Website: macys
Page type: gifting
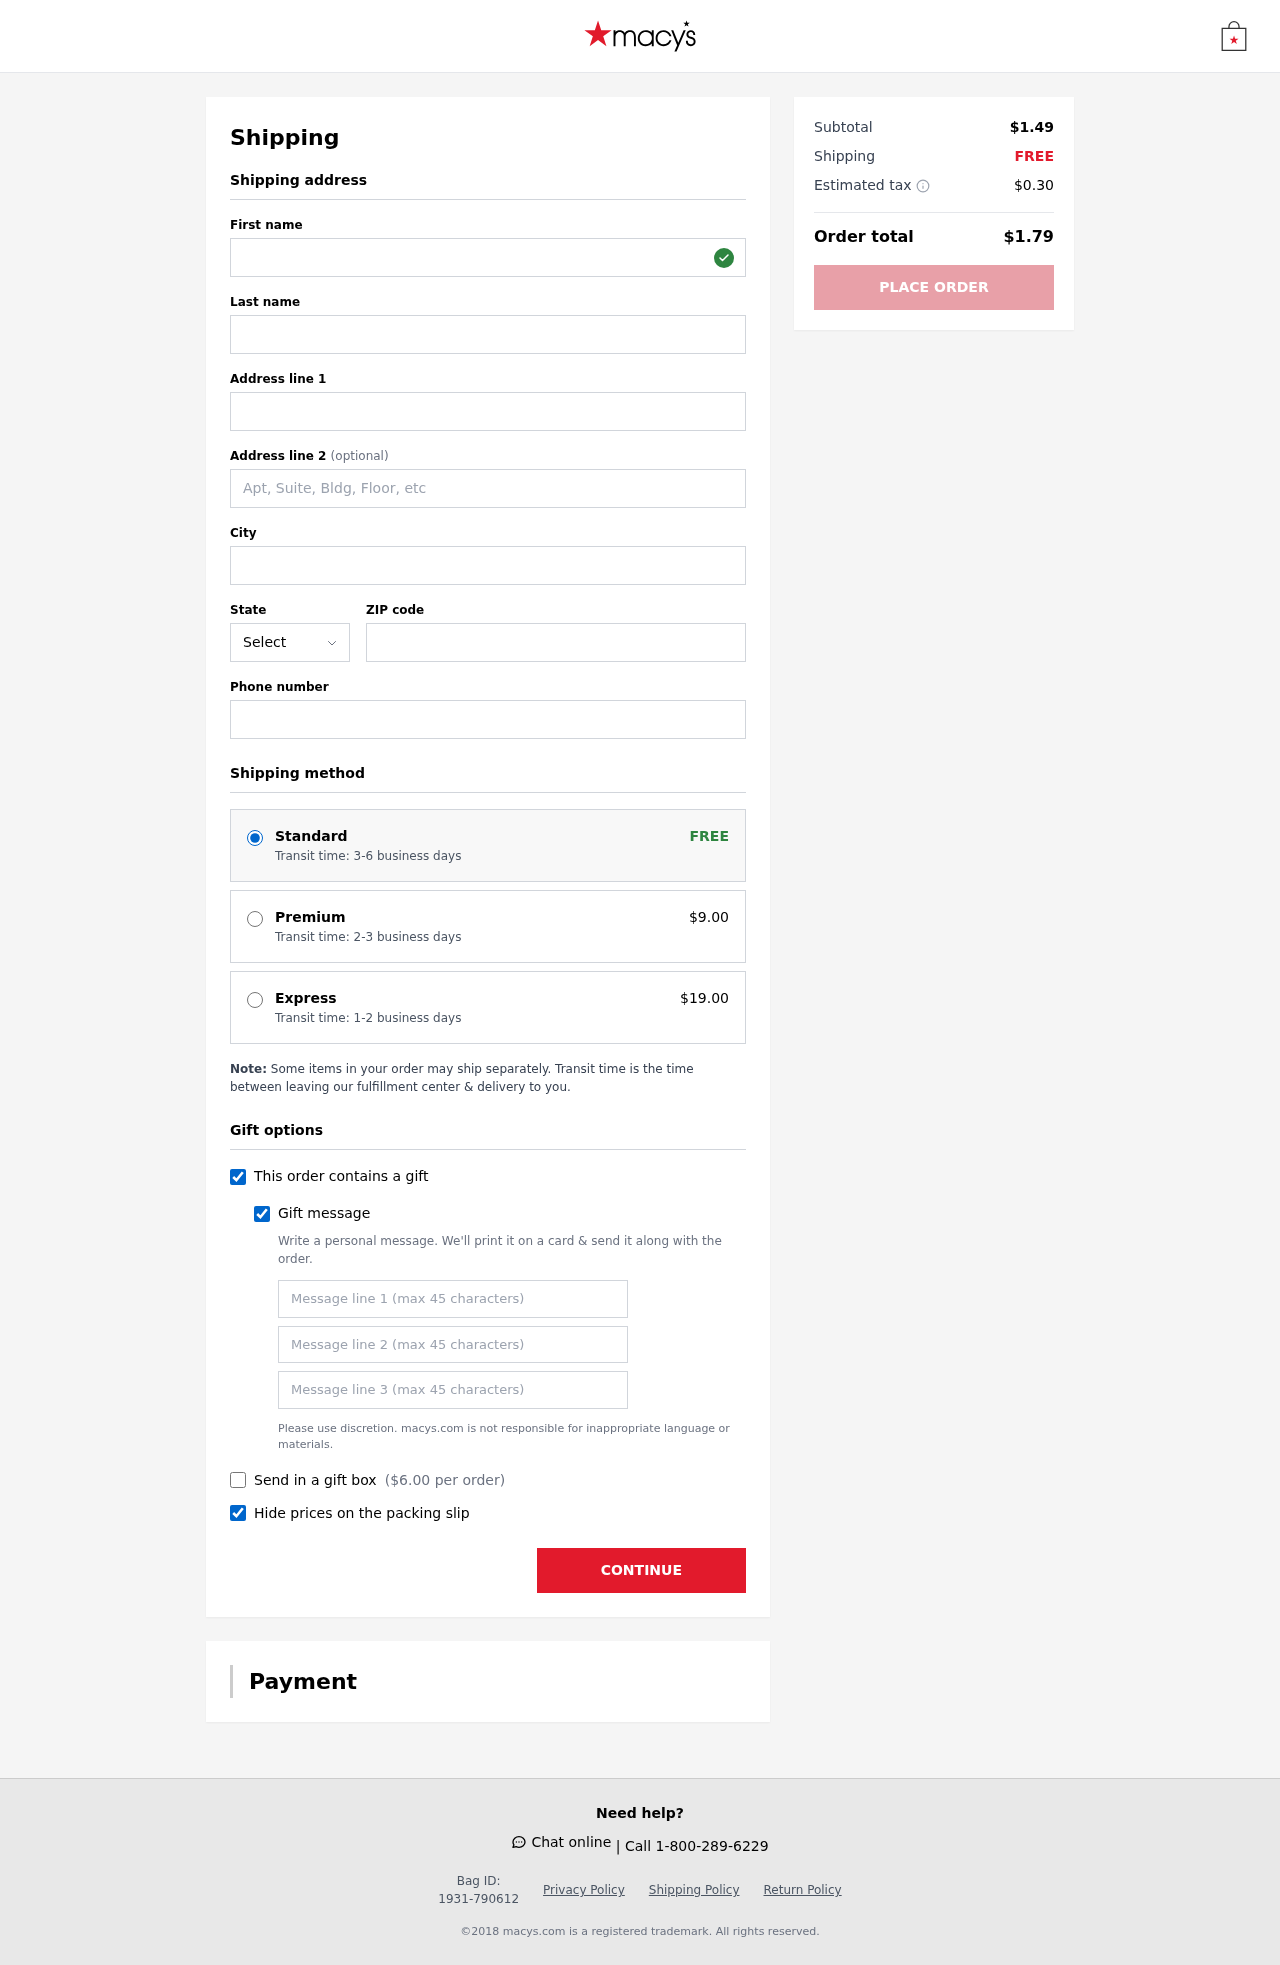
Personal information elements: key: PII_STATE_ABBR
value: MI
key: PII_FIRSTNAME
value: Laurie
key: PII_LASTNAME
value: Griffin
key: PII_STREET
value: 630 William Via Apt. 479
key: PII_STREET2
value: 530 Sandra Bridge
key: PII_CITY
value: Kevinhaven
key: PII_POSTCODE
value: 34246
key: PII_PHONE
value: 5584171522
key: PII_GIFT_MESSAGE
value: Hey Carla! I thought you’d appreciate this little hydration boost to keep you refreshed throughout your busy days. Cheers to staying energized and taking on every moment! Laurie
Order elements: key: ORDER_SHIPPING_STANDARD
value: Transit time: 3-6 business days
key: ORDER_SHIPPING_PREMIUM
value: Transit time: 2-3 business days
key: ORDER_SHIPPING_PREMIUM_PRICE
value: $9.00
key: ORDER_SHIPPING_EXPRESS
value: Transit time: 1-2 business days
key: ORDER_SHIPPING_EXPRESS_PRICE
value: $19.00
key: ORDER_GIFT_BOX_PRICE
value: $6.00
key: ORDER_SUBTOTAL
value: $1.49
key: ORDER_SHIPPING_COST
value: FREE
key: ORDER_TAX
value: $0.30
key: ORDER_TOTAL
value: $1.79